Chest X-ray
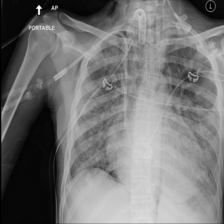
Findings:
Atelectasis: negative
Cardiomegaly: negative
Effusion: negative
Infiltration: positive
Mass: negative
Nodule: positive
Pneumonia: negative
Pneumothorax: positive
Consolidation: negative
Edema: negative
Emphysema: negative
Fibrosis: negative
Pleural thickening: negative
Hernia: negative